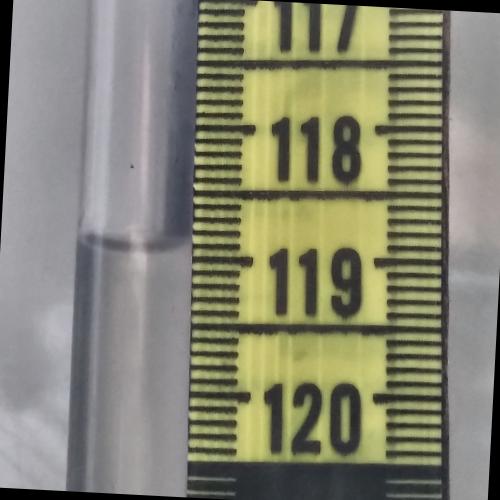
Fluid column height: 118.9 cm